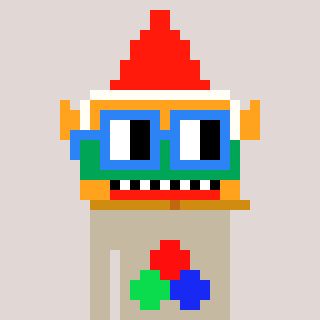
a pixel art character with square blue glasses, a gnome-shaped head and a bege-colored body on a warm background